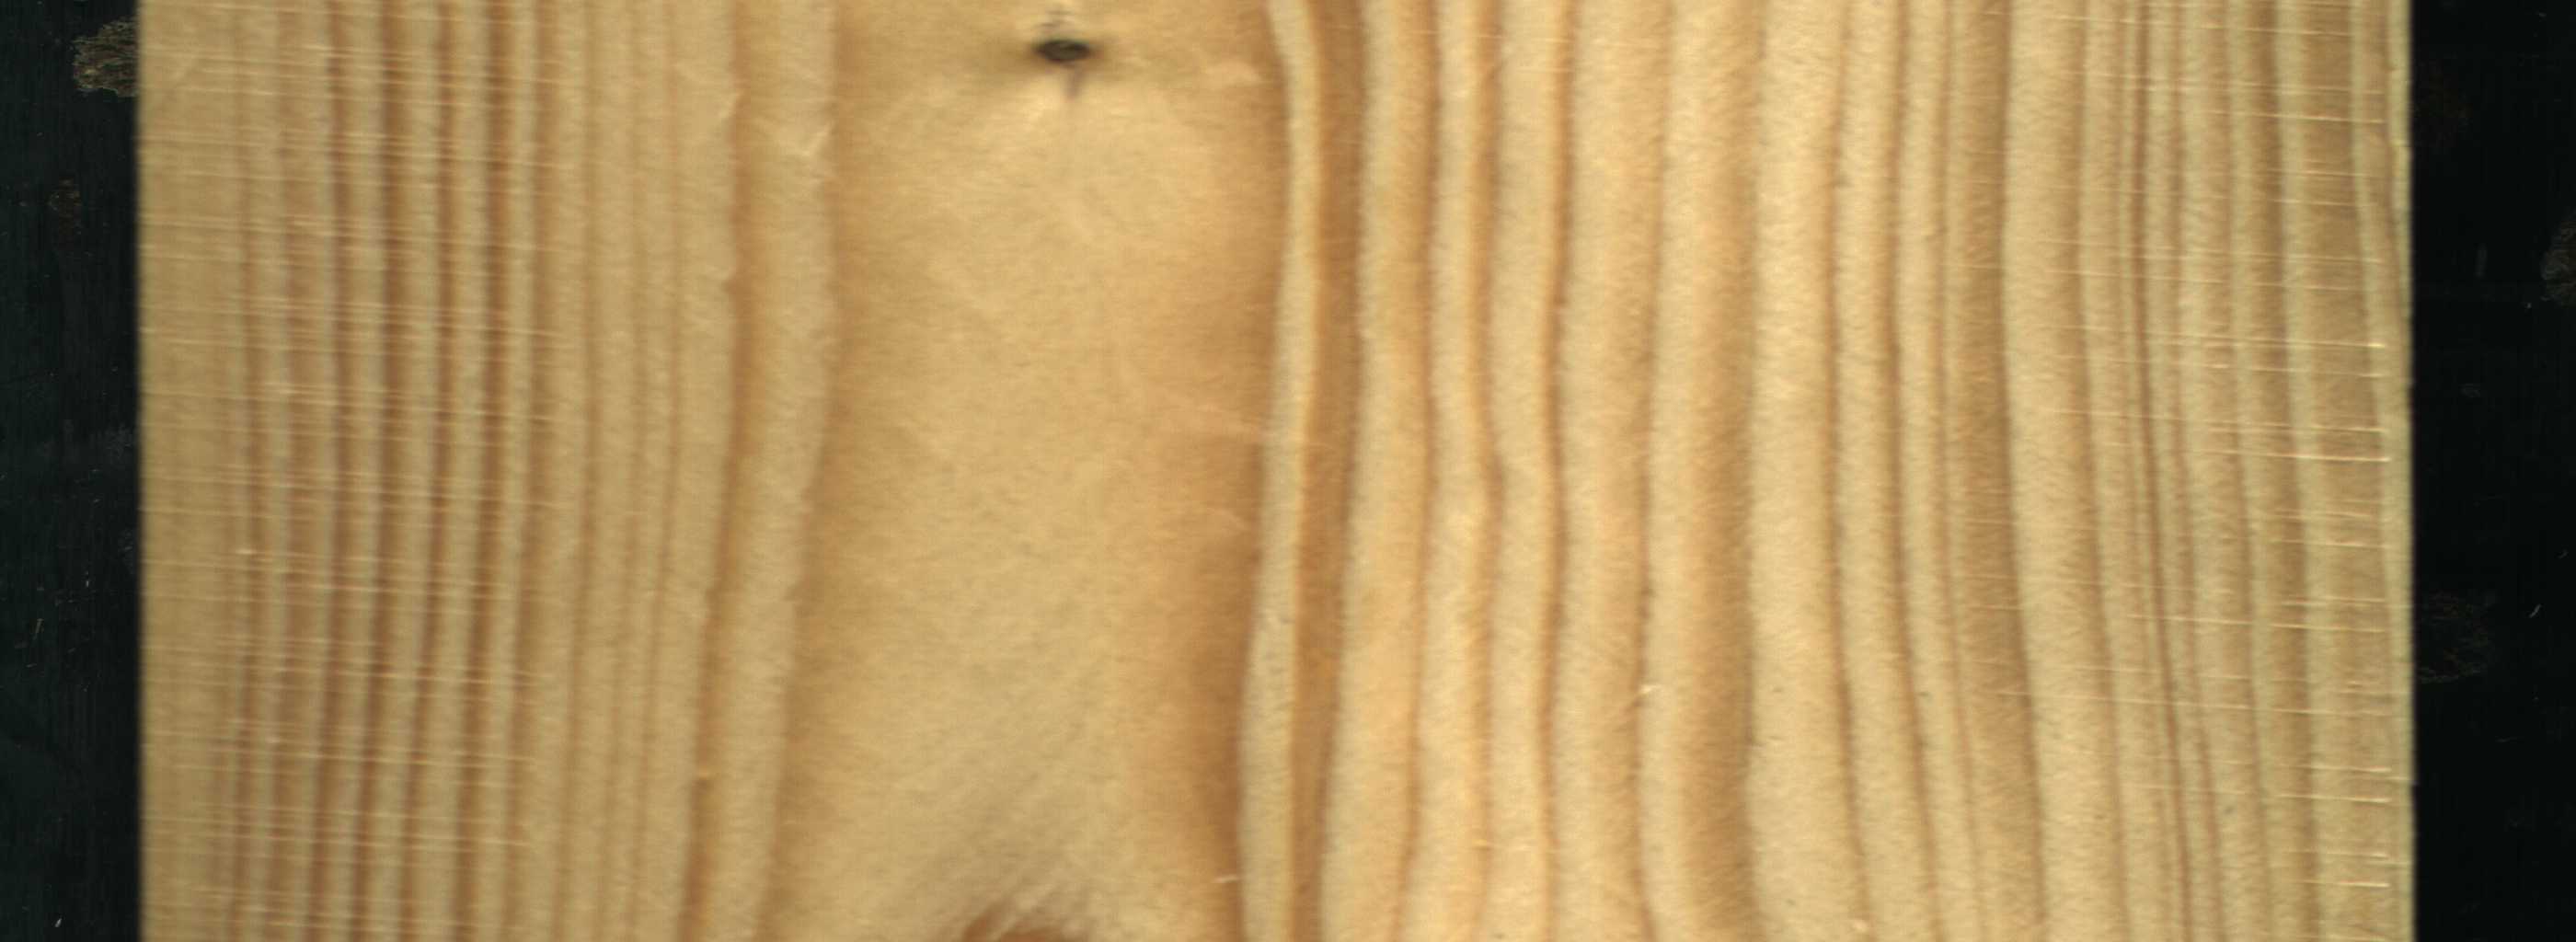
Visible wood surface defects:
Dead_Knot